Interaction volume radius: 5 \u00c5
Interaction volume height: 10 \u00c5
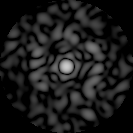
Disorder parameter: 0.7718